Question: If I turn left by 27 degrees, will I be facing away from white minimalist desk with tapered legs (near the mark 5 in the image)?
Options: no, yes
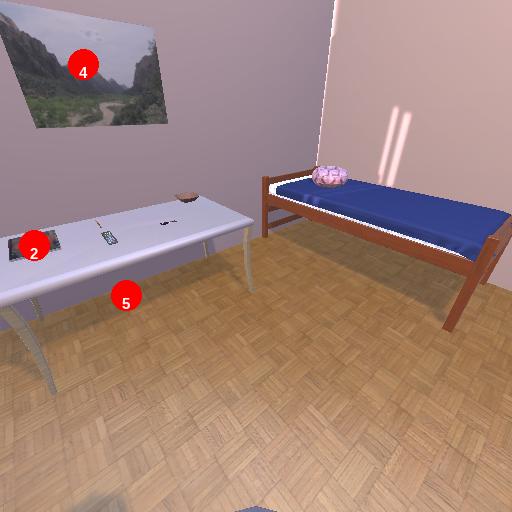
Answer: no